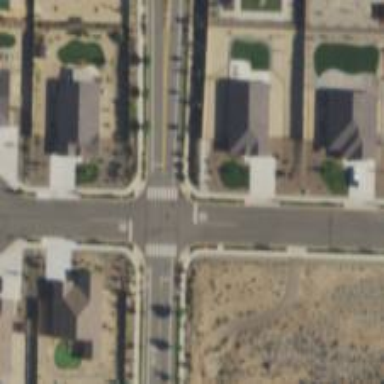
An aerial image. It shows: Residential road with separate asphalt sidewalk.